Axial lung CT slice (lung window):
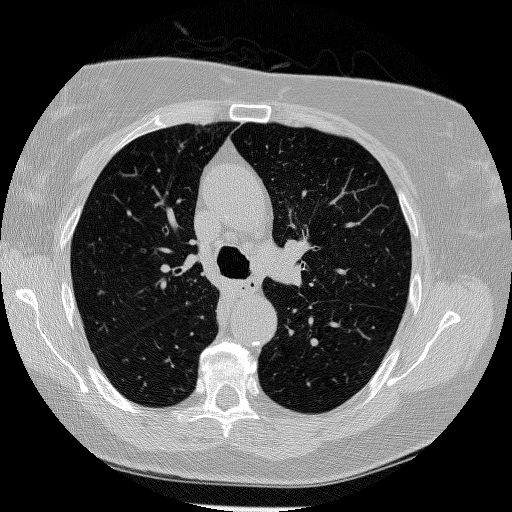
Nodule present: no